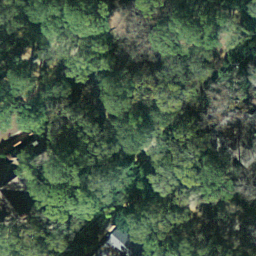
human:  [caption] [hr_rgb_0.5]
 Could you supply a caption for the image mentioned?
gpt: There are lots of emerald green plants in the forest .

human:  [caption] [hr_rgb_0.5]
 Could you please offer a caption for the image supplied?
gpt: Lots of emerald green plants in the dense forest .

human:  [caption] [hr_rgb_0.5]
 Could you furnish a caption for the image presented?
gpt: Lots of emerald green plants constitute a dense forest .

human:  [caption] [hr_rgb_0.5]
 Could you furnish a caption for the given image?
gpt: This is a dense forest with emerald green plants .

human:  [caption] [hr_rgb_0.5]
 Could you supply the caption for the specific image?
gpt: It is a dense forest .